Field crop: maize
Growth stage: 2
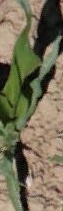
Species: maize